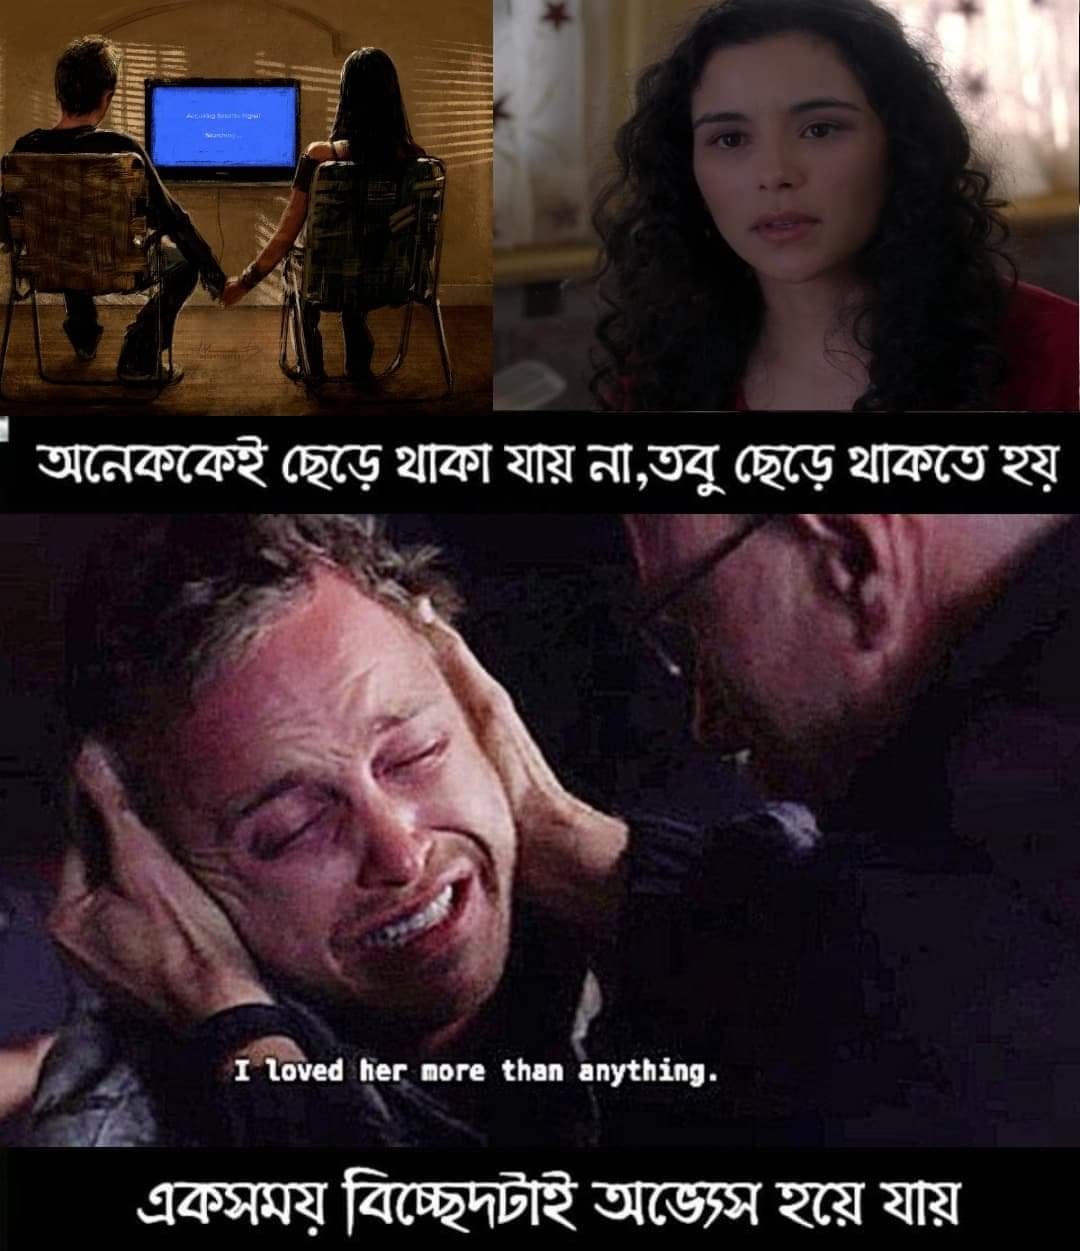
Caption: অনেককেই ছেড়ে থাকা যায় না , তবু ছেড়ে থাকতে হয়    I loved her more than anything  একসময় বিচ্ছেদটাই অভ্যেস হয়ে যায়
Label: non-hate